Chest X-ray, PA view. Patient: 71 years old, sex F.
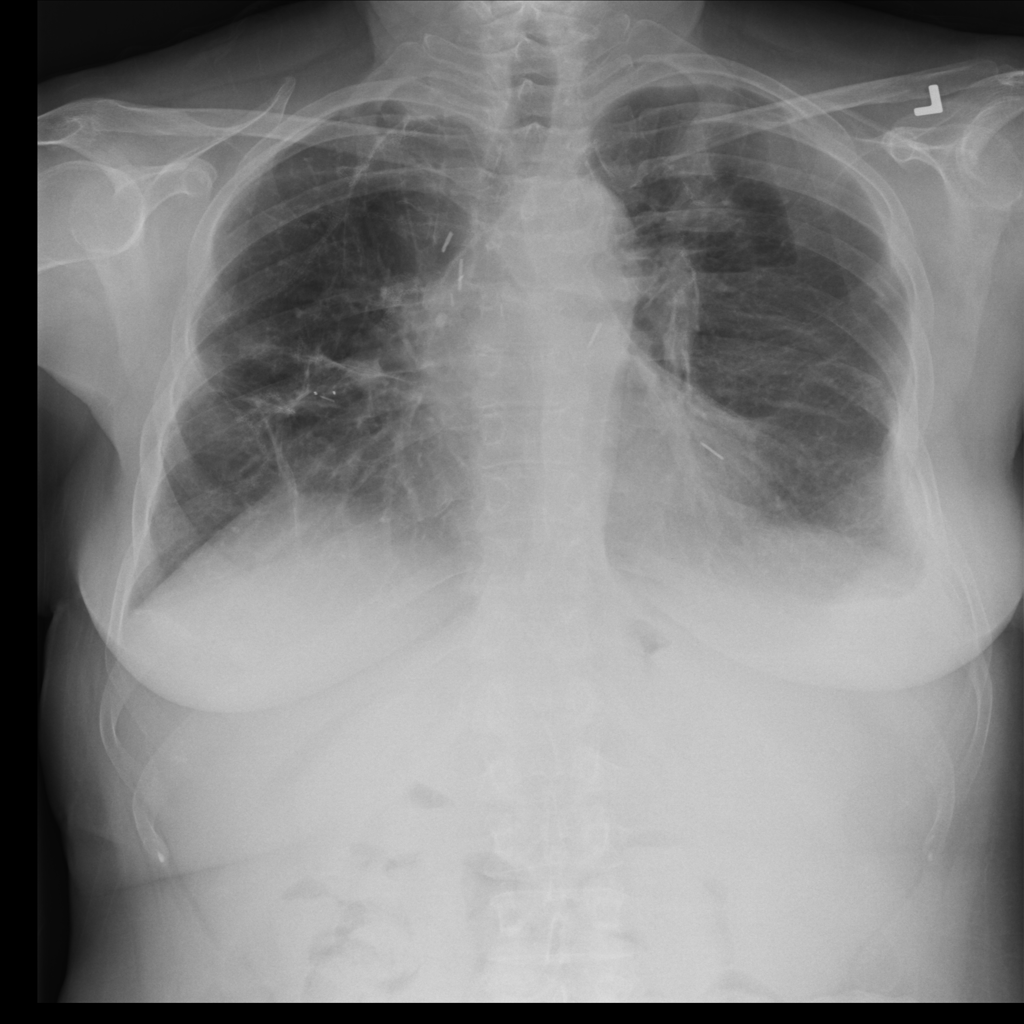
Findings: Pneumothorax